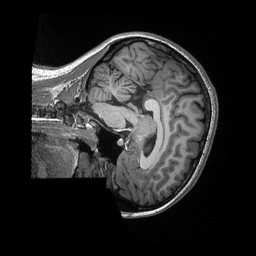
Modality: T1w
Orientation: sagittal
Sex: female